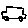
Label: car